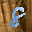
Label: 8